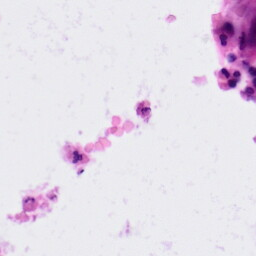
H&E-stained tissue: Colon